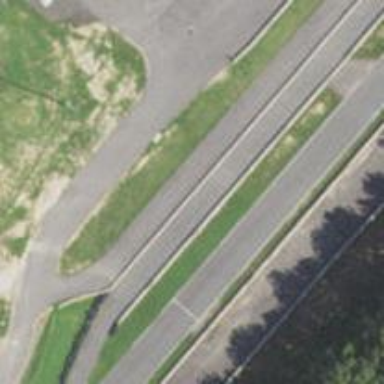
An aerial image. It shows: Motor sport raceway.